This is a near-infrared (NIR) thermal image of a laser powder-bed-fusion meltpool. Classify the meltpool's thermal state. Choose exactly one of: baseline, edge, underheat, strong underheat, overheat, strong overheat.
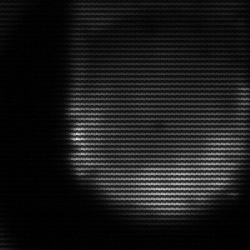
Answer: edge